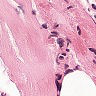
Metastatic tissue present: no